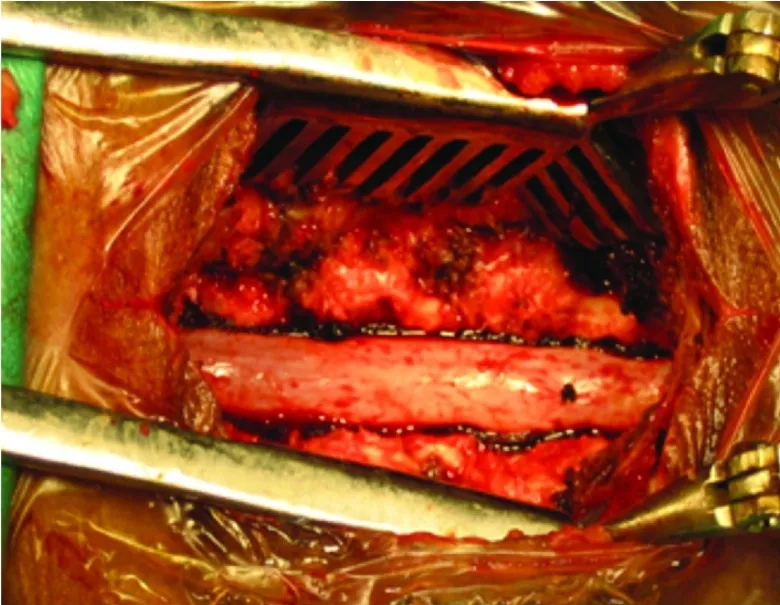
Lax dura seen after decompressive laminectomy.
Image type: medical_photograph (other_medical_photograph)